Question: So I am trying to post to a rails app from an Android app I am writing. I am able to post successful from inside the rails app. I was also able to post successfully using a chrome add on called Simple Rest client.

When I try and post from the Android app its hitting the rails app but creating an empty post. None of the input data is being received by rails.
I read that 3rd party applications are only able to GET from a Rails app depending on authentication so to make sure this wasn't the issue I was having I added this to my Rails config.
'''
# de-activate tolken auth
config.action_controller.allow_forgery_protection = false
'''
At this point I am unsure as to where my issue lies, with my Rails backend or my Android client.
ok so the Rails post method in my controller that I'm trying to reach is here
'''
# POST /orders
# POST /orders.json
def create
@order = Order.new(params[:order])
respond_to do |format|
if @order.save
format.html { redirect_to @order, notice: 'Order was successfully created.' }
format.json { render json: @order, status: :created, location: @order }
else
format.html { render action: "new" }
format.json { render json: @order.errors, status: :unprocessable_entity }
end
end
end
'''
Here is the Android java code for sending the Post Request.
This is the method passing in the User input data I am trying to POST
'''
private void postInformationtoAPI() {
showToast("POSTING ORDER");
List<NameValuePair> apiParams = new ArrayList<NameValuePair>();
apiParams.add(new BasicNameValuePair("drinks_id", GlobalDrinkSelected));
apiParams.add(new BasicNameValuePair("name", GlobalEditTextInputName));
apiParams.add(new BasicNameValuePair("paid" , GlobalIsPaid));
bgtPost = new BackGroundTaskPost(MAP_API_URL_POST_ORDER, "POST", apiParams);
bgtPost.execute();
goToOrderCompleted();
}
'''
And this is the class that it is passed to, permorming the HTTP POST.
'''
public class BackGroundTaskPost extends AsyncTask<String, String, JSONObject> {
List<NameValuePair> postparams = new ArrayList<NameValuePair>();
String URL = null;
String method = null;
static InputStream is = null;
static JSONObject jObj = null;
static String json = "";
public BackGroundTaskPost(String url, String method, List<NameValuePair> params) {
this.URL = url;
this.postparams = params;
this.method = method;
for (int i = 0; i < postparams.size(); i++){
String test = postparams.get(i).toString();
Log.d("This is in the lisht:", test);
}
}
@Override
protected JSONObject doInBackground(String... params) {
// TODO Auto-generated method stub
// Making HTTP request
try {
// Making HTTP request
// check for request method
if (method.equals("POST")) {
// request method is POST
// defaultHttpClient
DefaultHttpClient httpClient = new DefaultHttpClient();
HttpPost httpPost = new HttpPost(URL);
httpPost.setEntity(new UrlEncodedFormEntity(postparams, HTTP.UTF_8));
Log.i("postparams : ", postparams.toString());
httpPost.setHeader("Content-Type", "application/json");
httpPost.setHeader("Accept", "application/json");
HttpResponse httpResponse = httpClient.execute(httpPost);
HttpEntity httpEntity = httpResponse.getEntity();
is = httpEntity.getContent();
} else if (method == "GET") {
// request method is GET
DefaultHttpClient httpClient = new DefaultHttpClient();
String paramString = URLEncodedUtils
.format(postparams, "utf-8");
URL += "?" + paramString;
HttpGet httpGet = new HttpGet(URL);
HttpResponse httpResponse = httpClient.execute(httpGet);
HttpEntity httpEntity = httpResponse.getEntity();
is = httpEntity.getContent();
}
} catch (UnsupportedEncodingException e) {
e.printStackTrace();
} catch (ClientProtocolException e) {
e.printStackTrace();
} catch (IOException e) {
e.printStackTrace();
}
try {
Log.i("Logging out *is* before beffered reader", is.toString());
BufferedReader reader = new BufferedReader(new InputStreamReader(
is, "utf-8"), 8);
Log.i("Logging out *is* after beffered reader", is.toString());
StringBuilder sb = new StringBuilder();
String line = null;
while ((line = reader.readLine()) != null) {
sb.append(line + "
");
}
is.close();
json = sb.toString();
Log.i("json: ",json);
} catch (Exception e) {
Log.e("Buffer Error", "Error converting result " + e.toString());
}
// try parse the string to a JSON object
try {
jObj = new JSONObject(json);
} catch (JSONException e) {
Log.e("JSON Parser", "Error parsing data TEST " + e.toString());
}
// return JSON String
return jObj;
}
}
'''
This is the what log's out for postparams in the above class, so I know data is actually being sent
'''
04-03 21:36:23.994: I/postparams :(690): [drinks_id=41, name=Dave, paid=True]
'''
This is what Log Cat is showing as a response from the server
'''
04-03 20:56:08.247: I/json:(690): {"created_at":"2013-04-03T20:56:06Z","drinks_id":null,"id":1351,"name":null,"paid":null,"served":null,"updated_at":"2013-04-03T20:56:06Z"}
'''
I am really struggling to understand where the issue lies with this and have been stuck on it for quite awhile. Any insight would be much appreciated. And if any more information is needed just shout.
Edit: logs from server
This is a successful post from the simple REST client
'''
2013-04-03T23:13:31+00:00 app[web.1]: Completed 200 OK in 15ms (Views: 8.7ms | ActiveRecord: 5.2ms)
2013-04-03T23:13:42+00:00 app[web.1]: Started POST "/orders.json" for 89.101.112.167 at 2013-04-03 23:13:42 +0000
2013-04-03T23:13:42+00:00 app[web.1]: Processing by OrdersController#create as JSON
2013-04-03T23:13:42+00:00 app[web.1]: Parameters: {"updated_at"=>nil, "drinks_id"=>51, "id"=>1021, "name"=>"Test", "paid"=>true, "served"=>nil, "created_at"=>nil, "order"=>{"drinks_id"=>51, "name"=>"Test", "paid"=>true, "served"=>nil}}
2013-04-03T23:13:43+00:00 heroku[router]: at=info method=POST path=/orders.json host=fyp-coffeeshop.herokuapp.com fwd="89.101.112.167" dyno=web.1 connect=1ms service=25ms status=201 bytes=138
2013-04-03T23:13:43+00:00 app[web.1]: Completed 201 Created in 15ms (Views: 0.6ms | ActiveRecord: 13.2ms)
'''
This is from the android app posting
'''
2013-04-03T22:56:45+00:00 app[web.1]: Started POST "/orders.json" for 89.101.112.167 at 2013-04-03 22:56:45 +0000
2013-04-03T22:56:45+00:00 app[web.1]: Processing by OrdersController#create as JSON
2013-04-03T22:56:45+00:00 app[web.1]: Completed 201 Created in 23ms (Views: 2.2ms | ActiveRecord: 16.3ms)
2013-04-03T22:56:45+00:00 heroku[router]: at=info method=POST path=/orders.json host=fyp-coffeeshop.herokuapp.com fwd="89.101.112.167" dyno=web.1 connect=4ms service=37ms status=201 bytes=138
'''
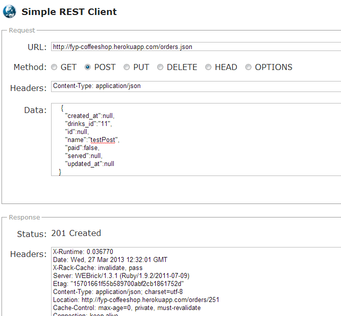
Answer: You're setting a content-type of JSON but not actually sending JSON, you're sending standard POST url-encoded parameters.
You need to actually send a JSON object:
'''
JSONObject params = new JSONObject();
params.put("drinks_id", GlobalDrinkSelected);
params.put("name", GlobalEditTextInputName);
params.put("paid", GlobalIsPaid);
StringEntity entity = new StringEntity(params.toString());
httpPost.setEntity(entity);
'''